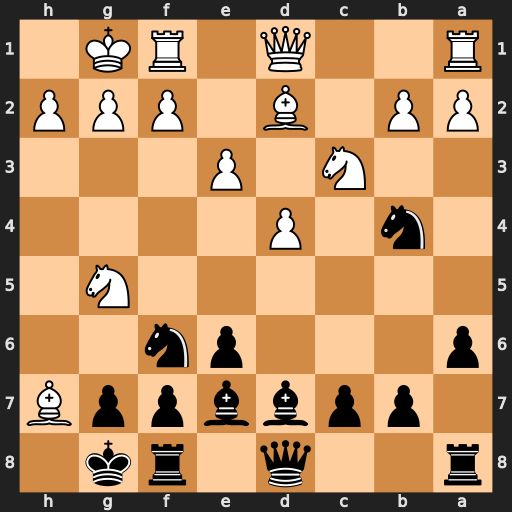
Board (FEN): r2q1rk1/1ppbbppB/p3pn2/6N1/1n1P4/2N1P3/PP1B1PPP/R2Q1RK1
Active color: b
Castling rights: -
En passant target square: -
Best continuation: Nxh7 Nxh7 Kxh7